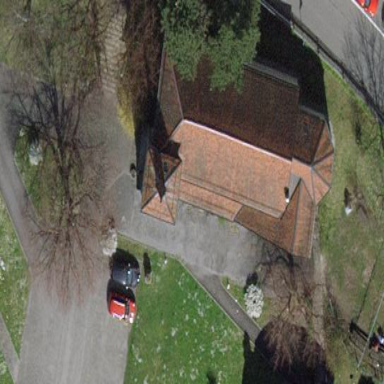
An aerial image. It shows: Building that is place of worship.